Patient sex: F
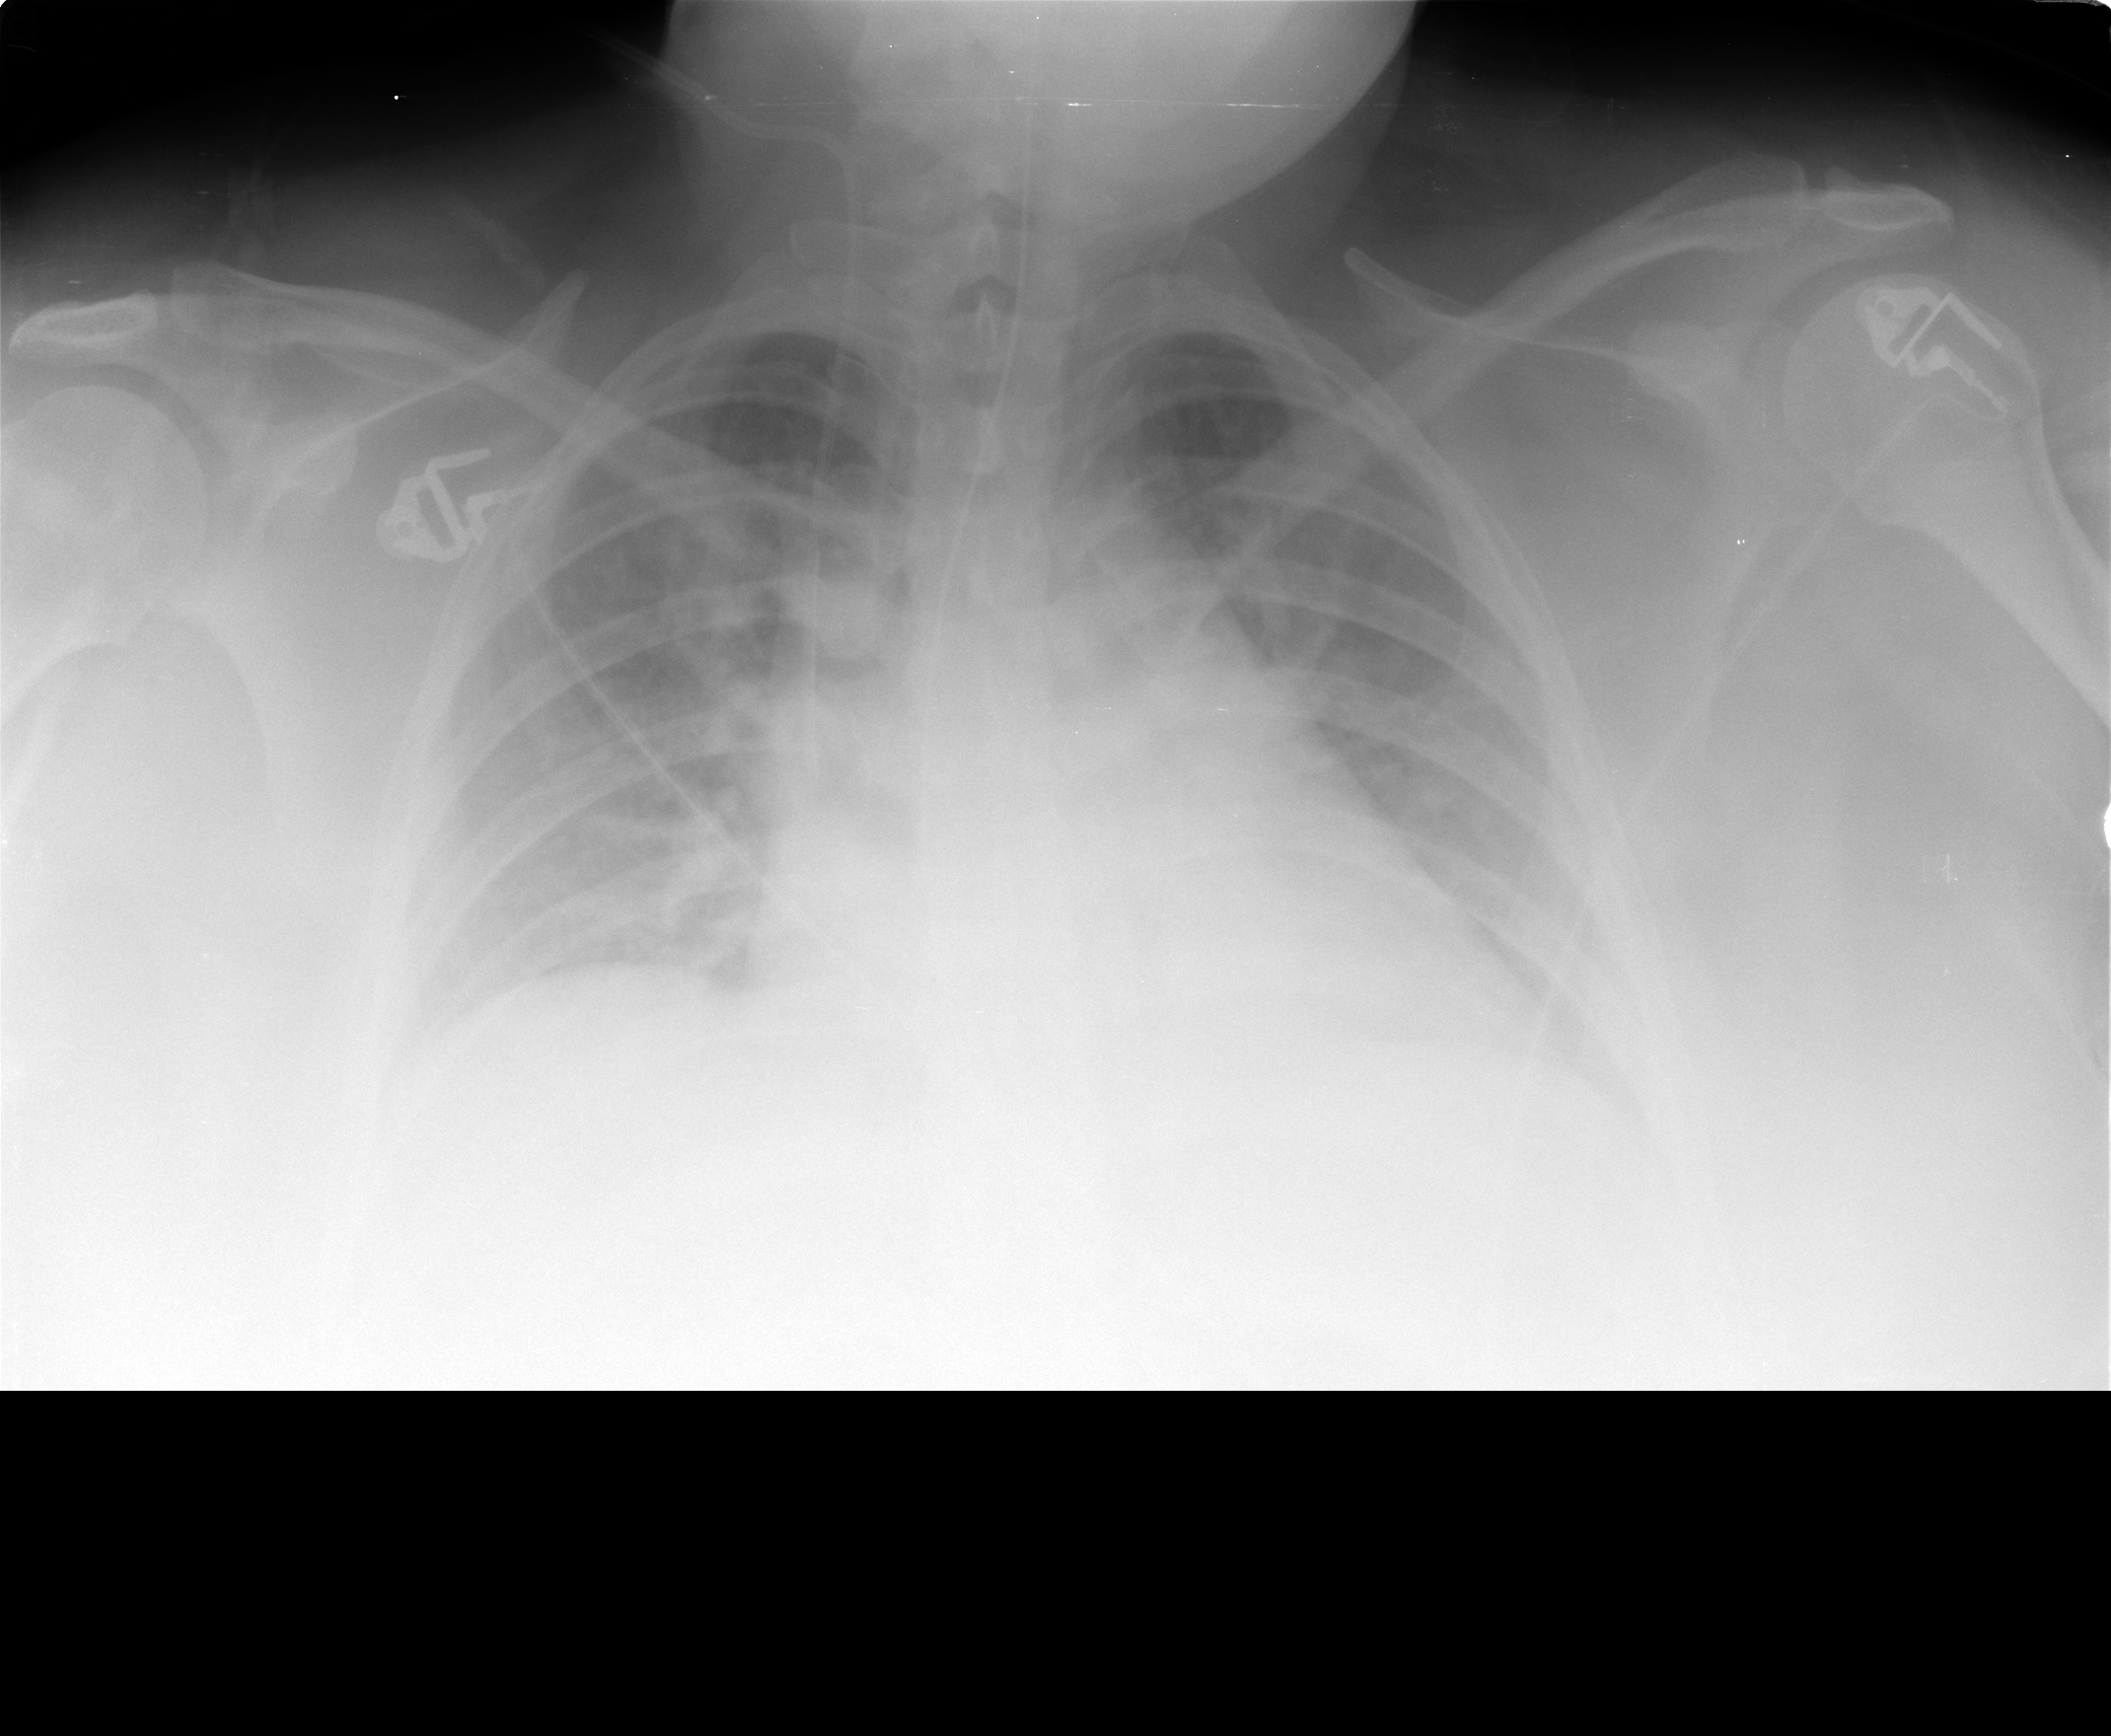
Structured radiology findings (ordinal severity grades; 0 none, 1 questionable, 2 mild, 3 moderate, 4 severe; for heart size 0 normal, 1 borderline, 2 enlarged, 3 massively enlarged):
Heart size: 2
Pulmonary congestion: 0
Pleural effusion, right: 1
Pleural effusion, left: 1
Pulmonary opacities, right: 0
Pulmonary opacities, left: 0
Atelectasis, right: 1
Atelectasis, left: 0